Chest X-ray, AP view. Patient: 54 years old, sex F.
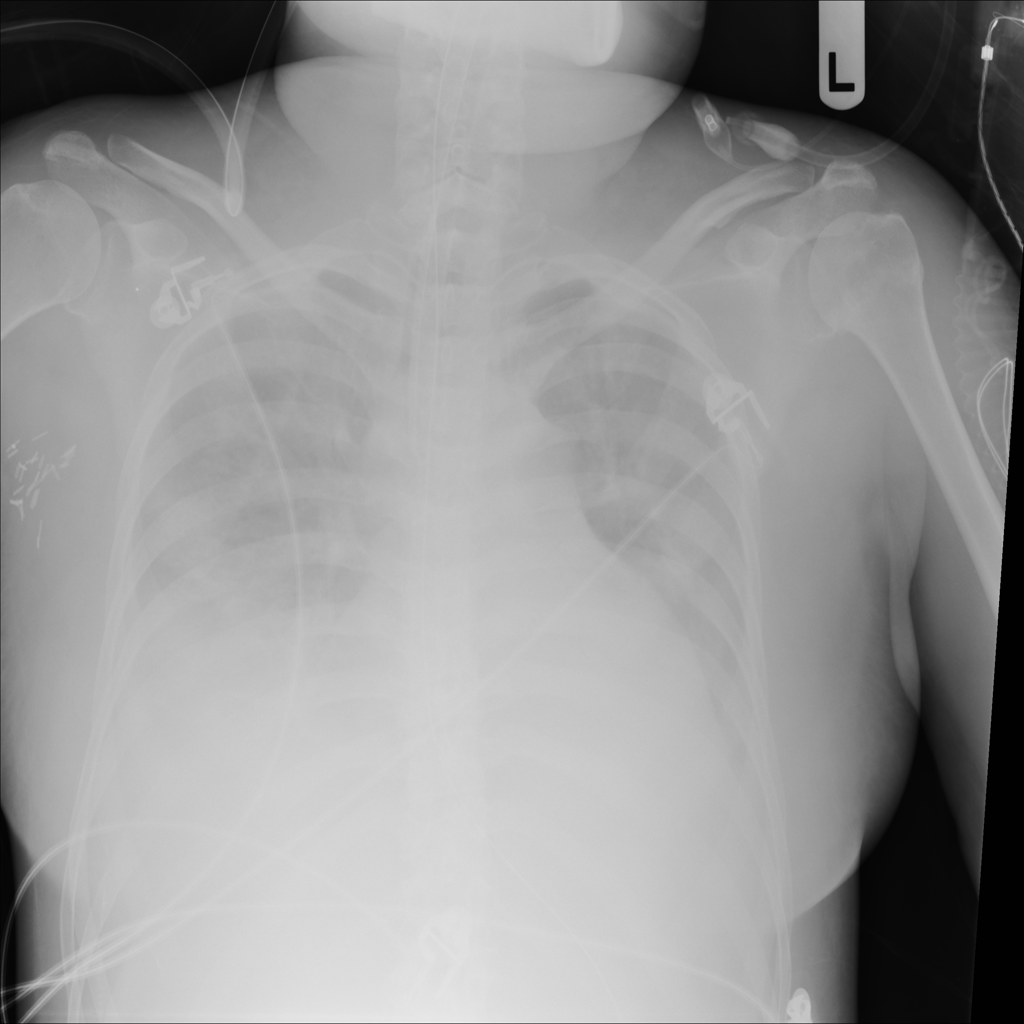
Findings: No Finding